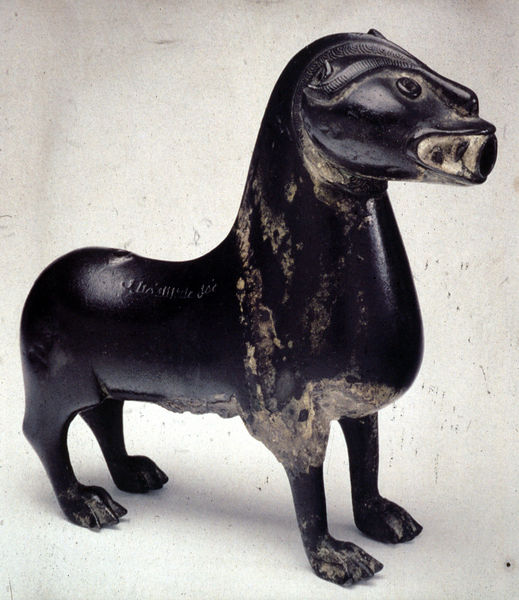
Titel: Brunnenskulptur - Löwe aus Süditalien/Ägypten
Standort: Kassel
Institution: Staatliche Museen
Schlagwörter: kopf, schatten, wasser, wolf, ocker, braun, frisur, grau, licht, marmor, mund, nase, ohr, rücken, schwarz, weiss, dackel, hund, tier, beige, alt, augen, gesicht, silber, stehen, stein, hals, signatur, auge, figur, haare, standfigur, lippen, ohren, brunnen, pferd, kanne, keramik, skulptur, statue, ton, beine, huf, hufe, schwanz, bein, schrift, moderne, abstrakt, wein, inschrift, metall, pfoten, bronze, plastik, oberkörper, foto, fotografie, photographie, vier, katze, gefäß, offen, antike, orient, orientalisch, noir, militär, text, hässlich, stempel, krallen, dämon, mythologie, statuette, gravur, kurz, photo, ornamental, kunstgewerbe, pfote, kaputt, arabisch, gebiss, zähne, schnauze, chien, antik, gefährlich, maul, mischwesen, mythos, wesen, mittelalter, fabelwesen, wächter, kralle, löwe, schnautze, gips, guss, kunsthandwerk, objekt, opal, ungeheuer, glasur, persien, erz, wasserspeier, tatzen, cheval, geschnitzt, relieff, prägung, rohr, ägypten, rumpf, bleu, tatze, tülle, ausguss, zahn, archäologie, widder, hyäne, löwin, raubtier, schauze, patina, terracotta, speier, beschädigt, sculpture, pranken, terre, lefzen, iran, fabeltier, irak, aquamanile, fund, ceramique, figurine, kleinskulptur, bronce, abgeschlagen, atzen, brunnenfigur, byzanzinisch, kerchache, kleinbronze, mythisches wesen, prnake, ägypthen, kleinformat, nasenrücken, animal, asf, sdf, af, geheur, asfd, hrgf, fghugk, terre cuite, öhrchen, amulette, moulage, nausguss, brauetier, mamifère, hundkurzbinig